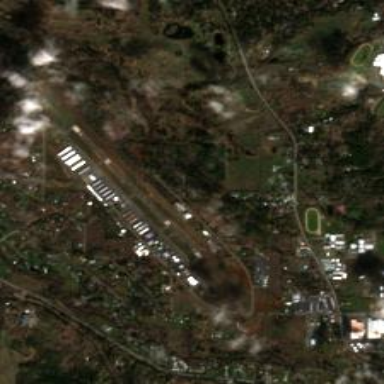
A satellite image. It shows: Runway at airport.